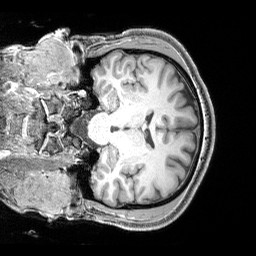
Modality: T1w
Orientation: coronal
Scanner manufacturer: siemens
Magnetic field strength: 3 T
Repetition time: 2.4 s
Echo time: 0.00215 s